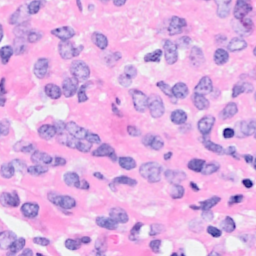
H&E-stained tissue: Breast